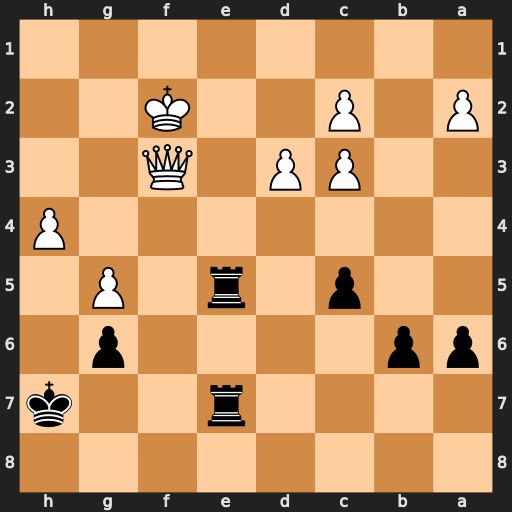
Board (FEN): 8/4r2k/pp4p1/2p1r1P1/7P/2PP1Q2/P1P2K2/8
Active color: b
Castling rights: -
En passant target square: -
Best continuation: Rf5 Qxf5 gxf5